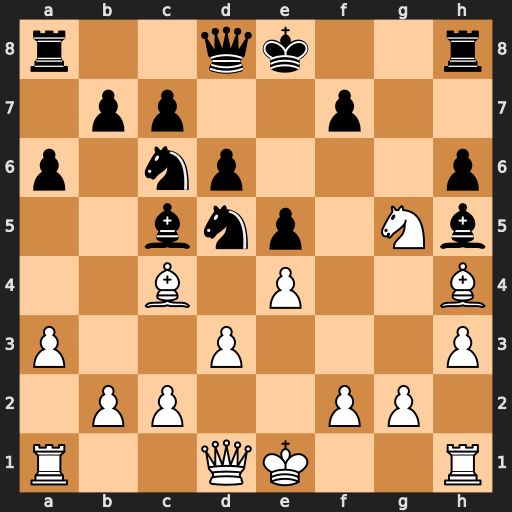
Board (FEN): r2qk2r/1pp2p2/p1np3p/2bnp1Nb/2B1P2B/P2P3P/1PP2PP1/R2QK2R
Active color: w
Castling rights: KQkq
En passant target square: -
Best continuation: Qxh5 hxg5 Qxh8+